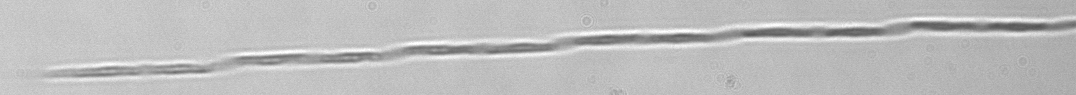
Label: Pseudo-nitzschia